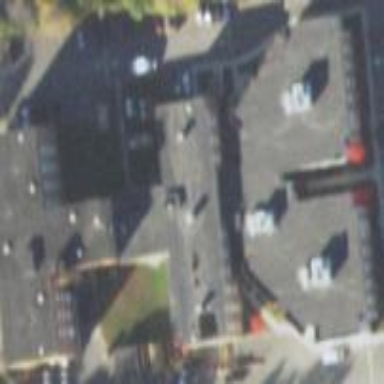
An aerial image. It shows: Hospital building.